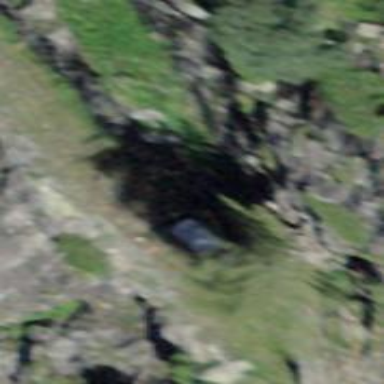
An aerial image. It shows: Disused railway tunnel.